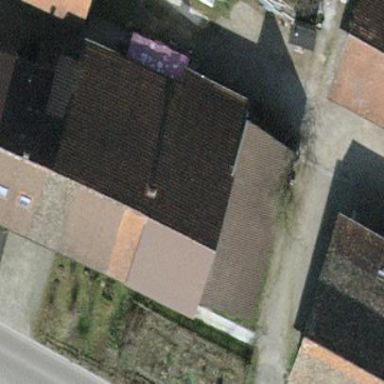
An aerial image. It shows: Semidetached house with gabled roof.